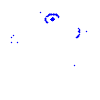
Particle: proton